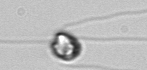
Label: flagellate_morphotype1